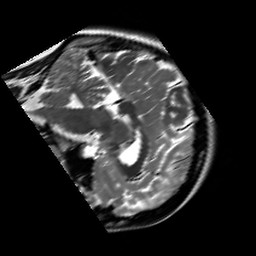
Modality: T2w
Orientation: sagittal
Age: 23
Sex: female
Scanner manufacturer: siemens
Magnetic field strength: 3 T
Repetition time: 7 s
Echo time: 0.09 s